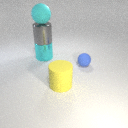
small blue rubber sphere to the right of large yellow rubber cylinder